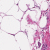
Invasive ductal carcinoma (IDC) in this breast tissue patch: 0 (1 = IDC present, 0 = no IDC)